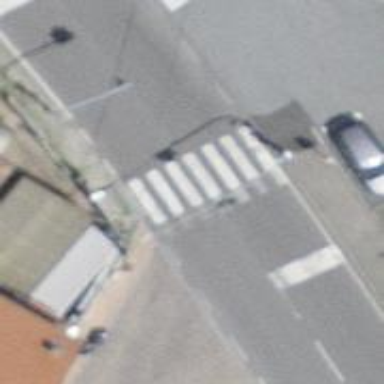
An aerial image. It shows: Road crossing with traffic signals.